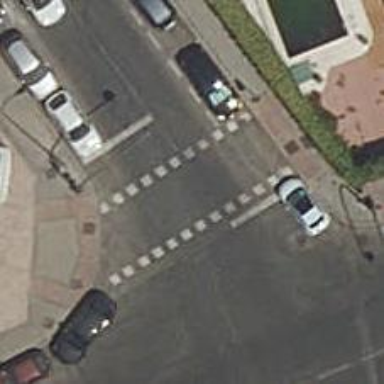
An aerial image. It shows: Crossing with traffic signals.